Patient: sex F, age 57
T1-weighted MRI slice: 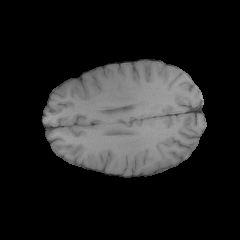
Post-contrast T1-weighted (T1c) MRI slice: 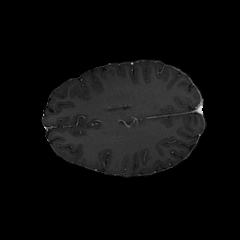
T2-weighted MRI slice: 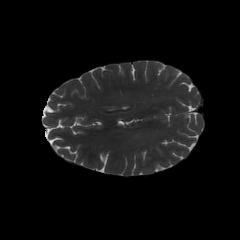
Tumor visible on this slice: no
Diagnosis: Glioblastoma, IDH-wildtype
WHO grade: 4